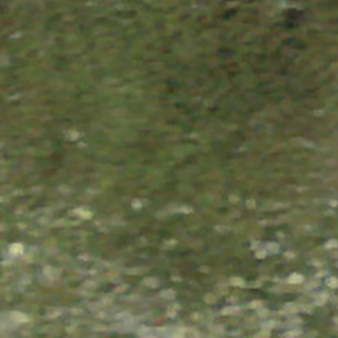
Label: other